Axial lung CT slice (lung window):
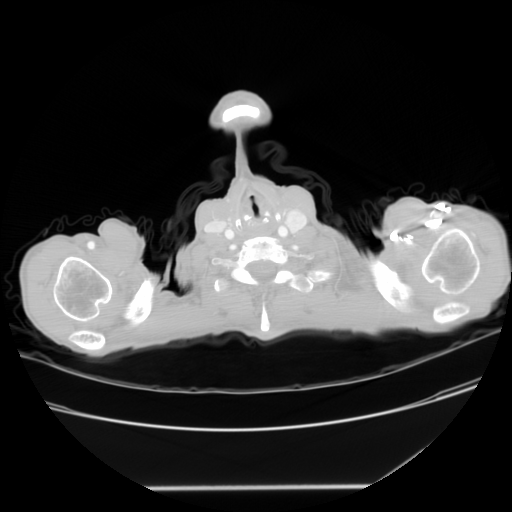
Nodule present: no